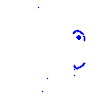
Particle: proton